Question: I'm trying to achieve the layout drawed beneath with flexbox. I want to start the flexbox next to the image div and then flex-wrap into using the full width of the screen.

Currently I have the following result: The flexbox with the items are starting on the next line, so that there is a white space next to the image div. Flex-wrap: row is placing 3 items on a row though.
How can I best achieve layout described in the image above?
'''
body {
width: 100vw;
}
.image-component, img {
width:60vw;
height: 200px;
}
.flexbox-container {
display: flex;
flex-direction: row;
flex-wrap: wrap;
}
.item {
width: 30vw;
height: 200px;
background-color: green;
text-align: center;
box-sizing: border-box;
margin: 10px;
}
'''
'''
<div class="image-component">
<img src="#" alt="">
</div>
<div class="flexbox-container">
<div class="flex-1 item">A</div>
<div class="flex-2 item">B</div>
<div class="flex-3 item">C</div>
<div class="flex-4 item">D</div>
</div>
'''
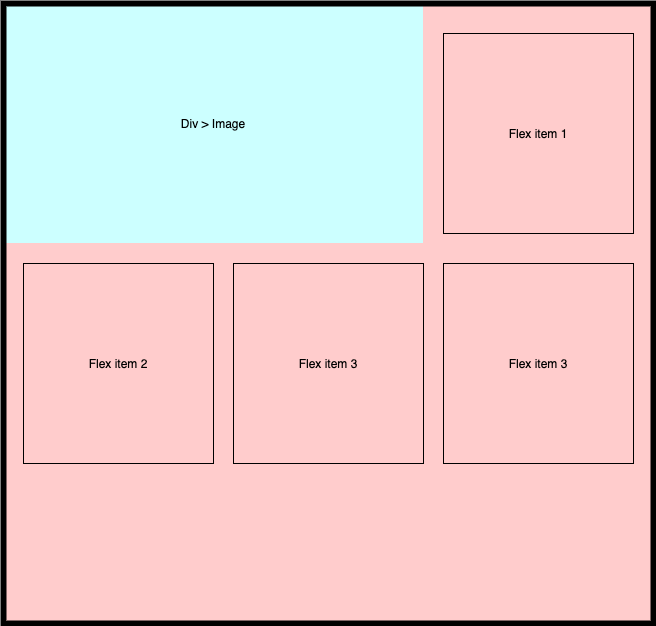
Answer: If you put image-component in the flexbox-container I think it should be work. But best way to do this use css grid :)
'''
body {
width: 100vw;
}
.image-component, img {
width:60vw;
height: 200px;
}
.flexbox-container {
display: flex;
flex-direction: row;
flex-wrap: wrap;
}
.item {
width: 30vw;
height: 200px;
background-color: green;
text-align: center;
box-sizing: border-box;
margin: 10px;
}
<div class="flexbox-container">
<div class="image-component">
<img src="#" alt="">
</div>
<div class="flex-1 item">A</div>
<div class="flex-2 item">B</div>
<div class="flex-3 item">C</div>
<div class="flex-4 item">D</div>
</div>
'''